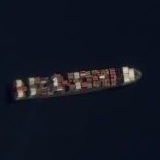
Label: Container_ship